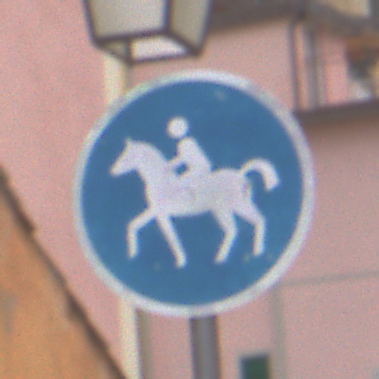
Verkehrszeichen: Reitweg
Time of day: Midday
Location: Outdoor (Urban)
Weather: Overcast
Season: NotSpecified
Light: Natural